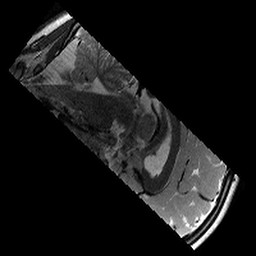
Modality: T2w
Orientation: sagittal
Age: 11
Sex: male
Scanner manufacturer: siemens
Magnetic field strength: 3 T
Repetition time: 9.23 s
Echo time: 0.067 s